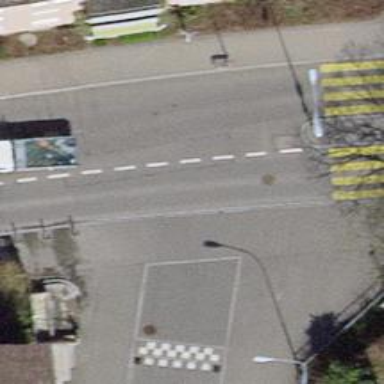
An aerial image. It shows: Unmarked crossing with traffic calming table.